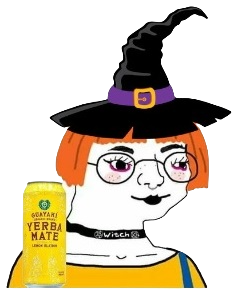
Label: 5_Arthoe